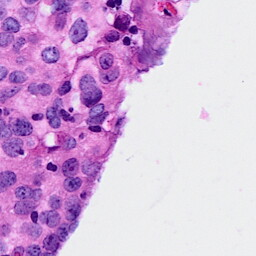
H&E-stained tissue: Breast